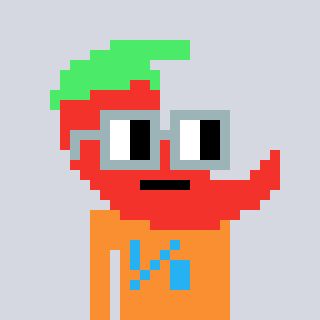
a pixel art character with square dark gray glasses, a chilli-shaped head and a orange-colored body on a cool background